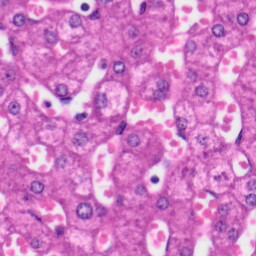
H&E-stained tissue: Liver